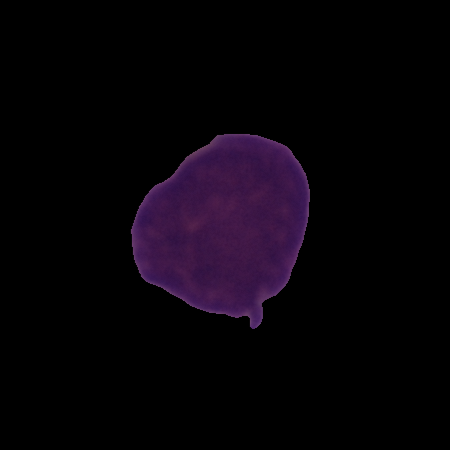
Label: cancer